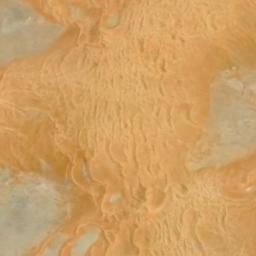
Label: desert